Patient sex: F
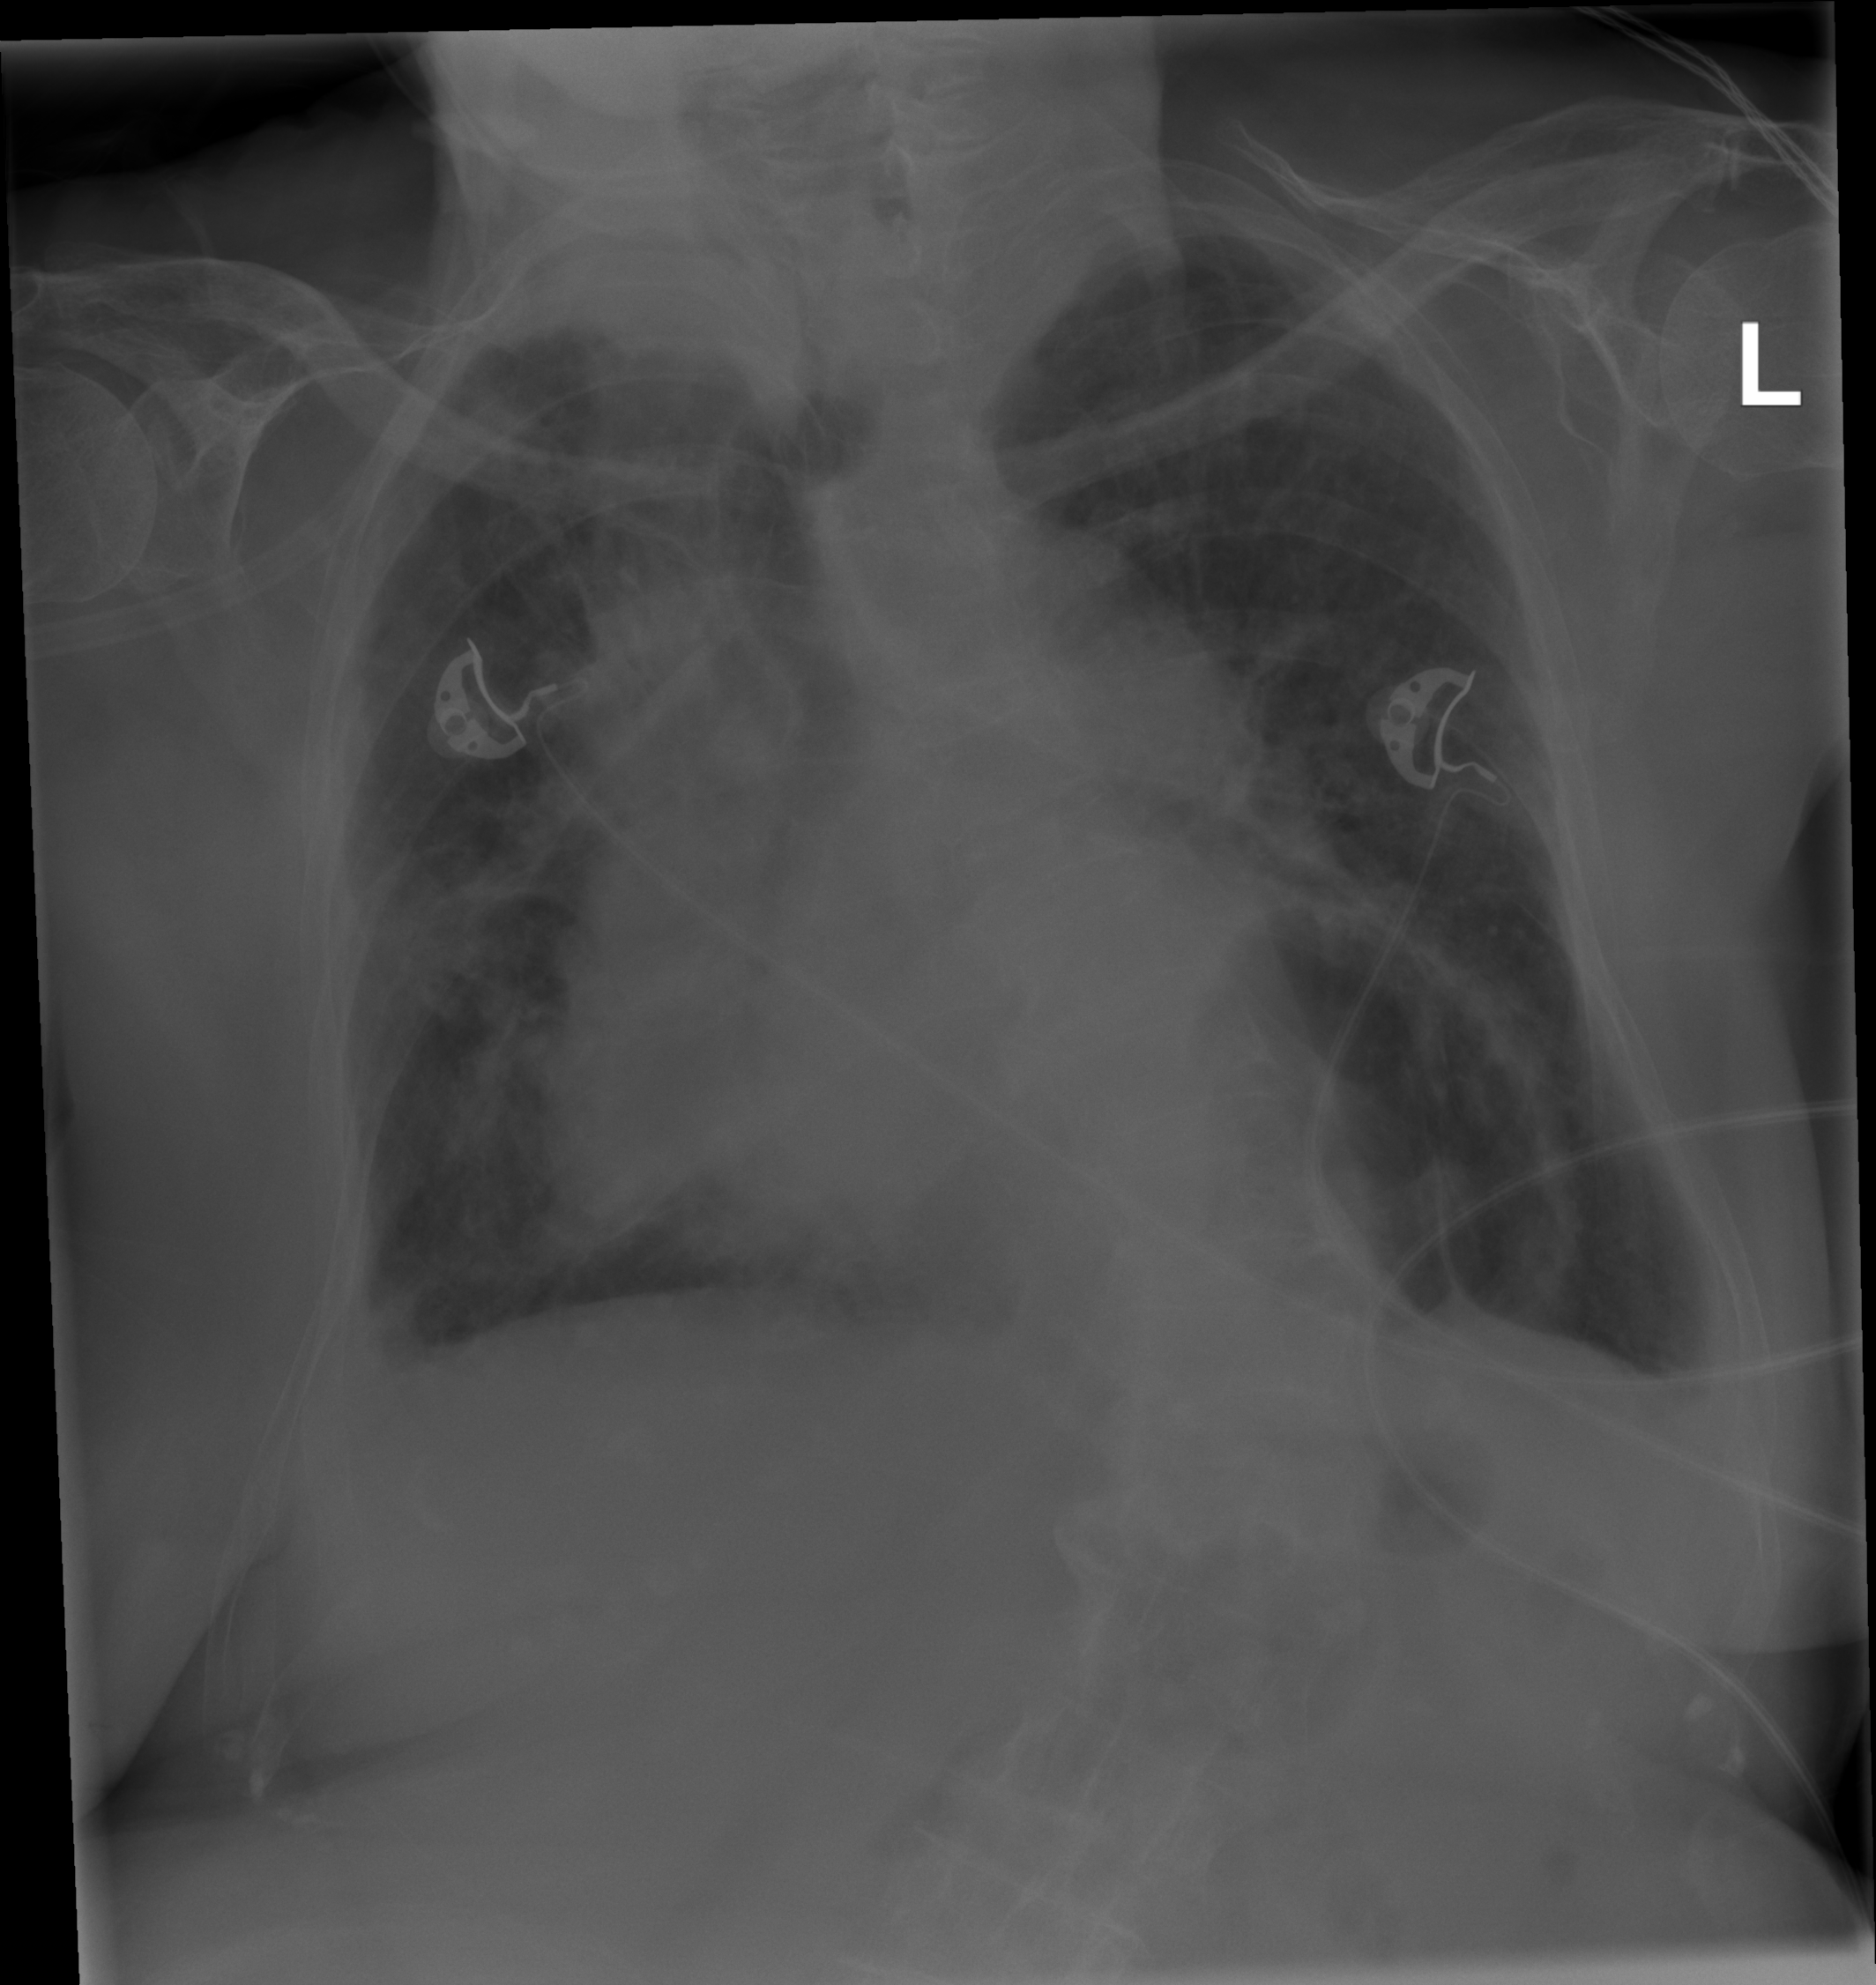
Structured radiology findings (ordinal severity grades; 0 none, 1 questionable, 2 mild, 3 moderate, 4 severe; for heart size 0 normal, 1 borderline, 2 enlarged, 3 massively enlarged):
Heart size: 0
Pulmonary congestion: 0
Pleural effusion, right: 2
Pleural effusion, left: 2
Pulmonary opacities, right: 1
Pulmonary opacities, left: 0
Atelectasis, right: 3
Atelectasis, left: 0